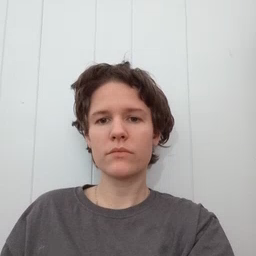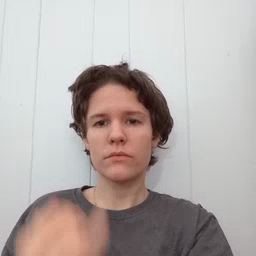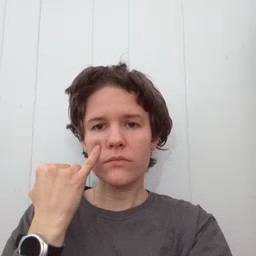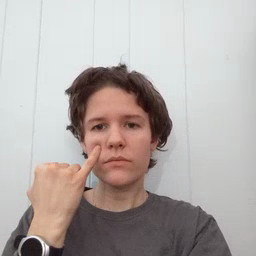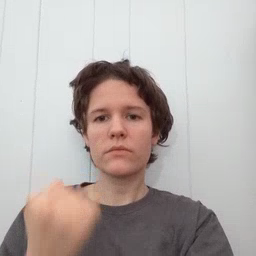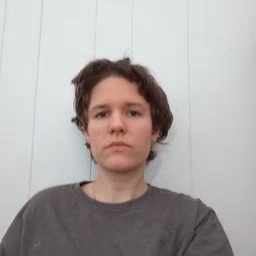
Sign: if